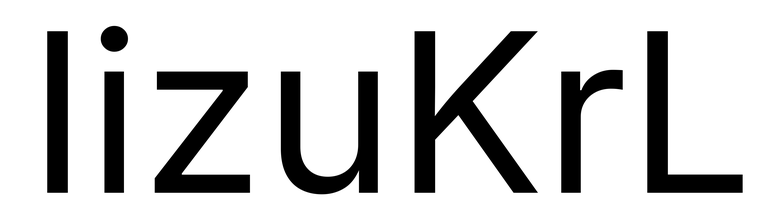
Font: Inter_Regular